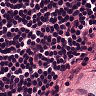
Metastatic tissue present: no